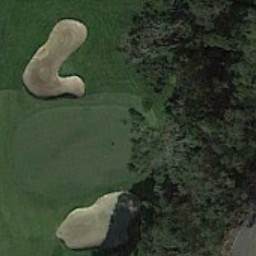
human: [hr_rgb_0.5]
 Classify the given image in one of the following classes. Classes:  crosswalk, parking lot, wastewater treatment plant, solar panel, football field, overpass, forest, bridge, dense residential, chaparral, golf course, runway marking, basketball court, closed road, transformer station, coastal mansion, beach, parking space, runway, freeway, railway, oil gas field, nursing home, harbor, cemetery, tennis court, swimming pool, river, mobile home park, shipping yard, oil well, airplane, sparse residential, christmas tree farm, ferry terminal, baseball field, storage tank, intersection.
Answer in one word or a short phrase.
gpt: golf course